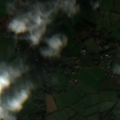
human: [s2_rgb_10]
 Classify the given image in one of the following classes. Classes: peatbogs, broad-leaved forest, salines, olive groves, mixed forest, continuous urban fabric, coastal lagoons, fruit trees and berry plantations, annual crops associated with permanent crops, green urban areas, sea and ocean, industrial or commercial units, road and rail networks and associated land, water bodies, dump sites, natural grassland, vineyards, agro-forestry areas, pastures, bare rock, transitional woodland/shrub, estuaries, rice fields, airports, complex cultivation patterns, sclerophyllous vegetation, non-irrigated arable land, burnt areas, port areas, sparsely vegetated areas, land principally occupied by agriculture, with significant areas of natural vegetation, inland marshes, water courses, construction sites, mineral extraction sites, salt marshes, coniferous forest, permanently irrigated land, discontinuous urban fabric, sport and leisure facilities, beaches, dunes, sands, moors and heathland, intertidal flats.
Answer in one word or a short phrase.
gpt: pastures, complex cultivation patterns